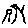
Label: tree